Question: I'm trying to plot a matrix with Gadfly, like I can do with PyPlot's 'matshow':
'''
using PyPlot
p = eye(5)
p[5,5] = -1
matshow(p)
'''

But I took a look at the docs, and found nothing. How can I do it with Gadfly?
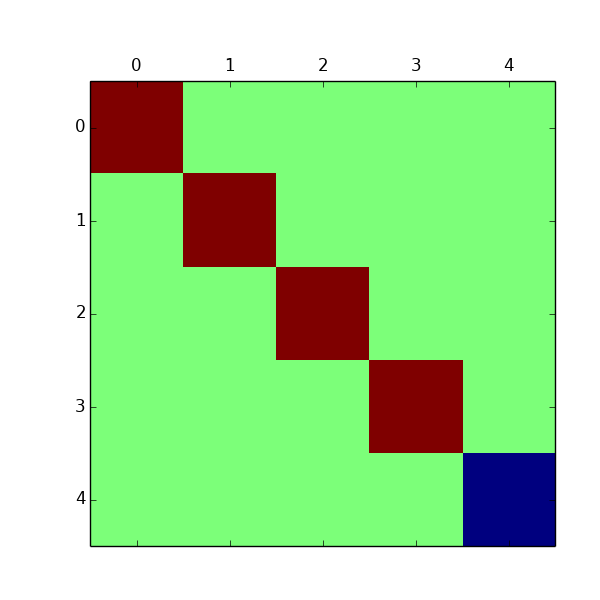
Answer: Gadfly has a 'spy()' function which does the same thing.
'''
using Gadfly
p = eye(5)
p[end, end] = -1
spy(p)
'''
You can check out the <URL> for more information.